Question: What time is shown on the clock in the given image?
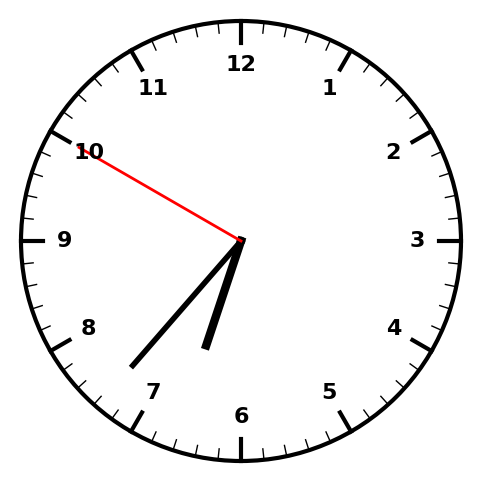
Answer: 06:36:50